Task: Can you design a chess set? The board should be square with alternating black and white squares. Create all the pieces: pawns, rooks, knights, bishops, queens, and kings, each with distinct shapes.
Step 342:
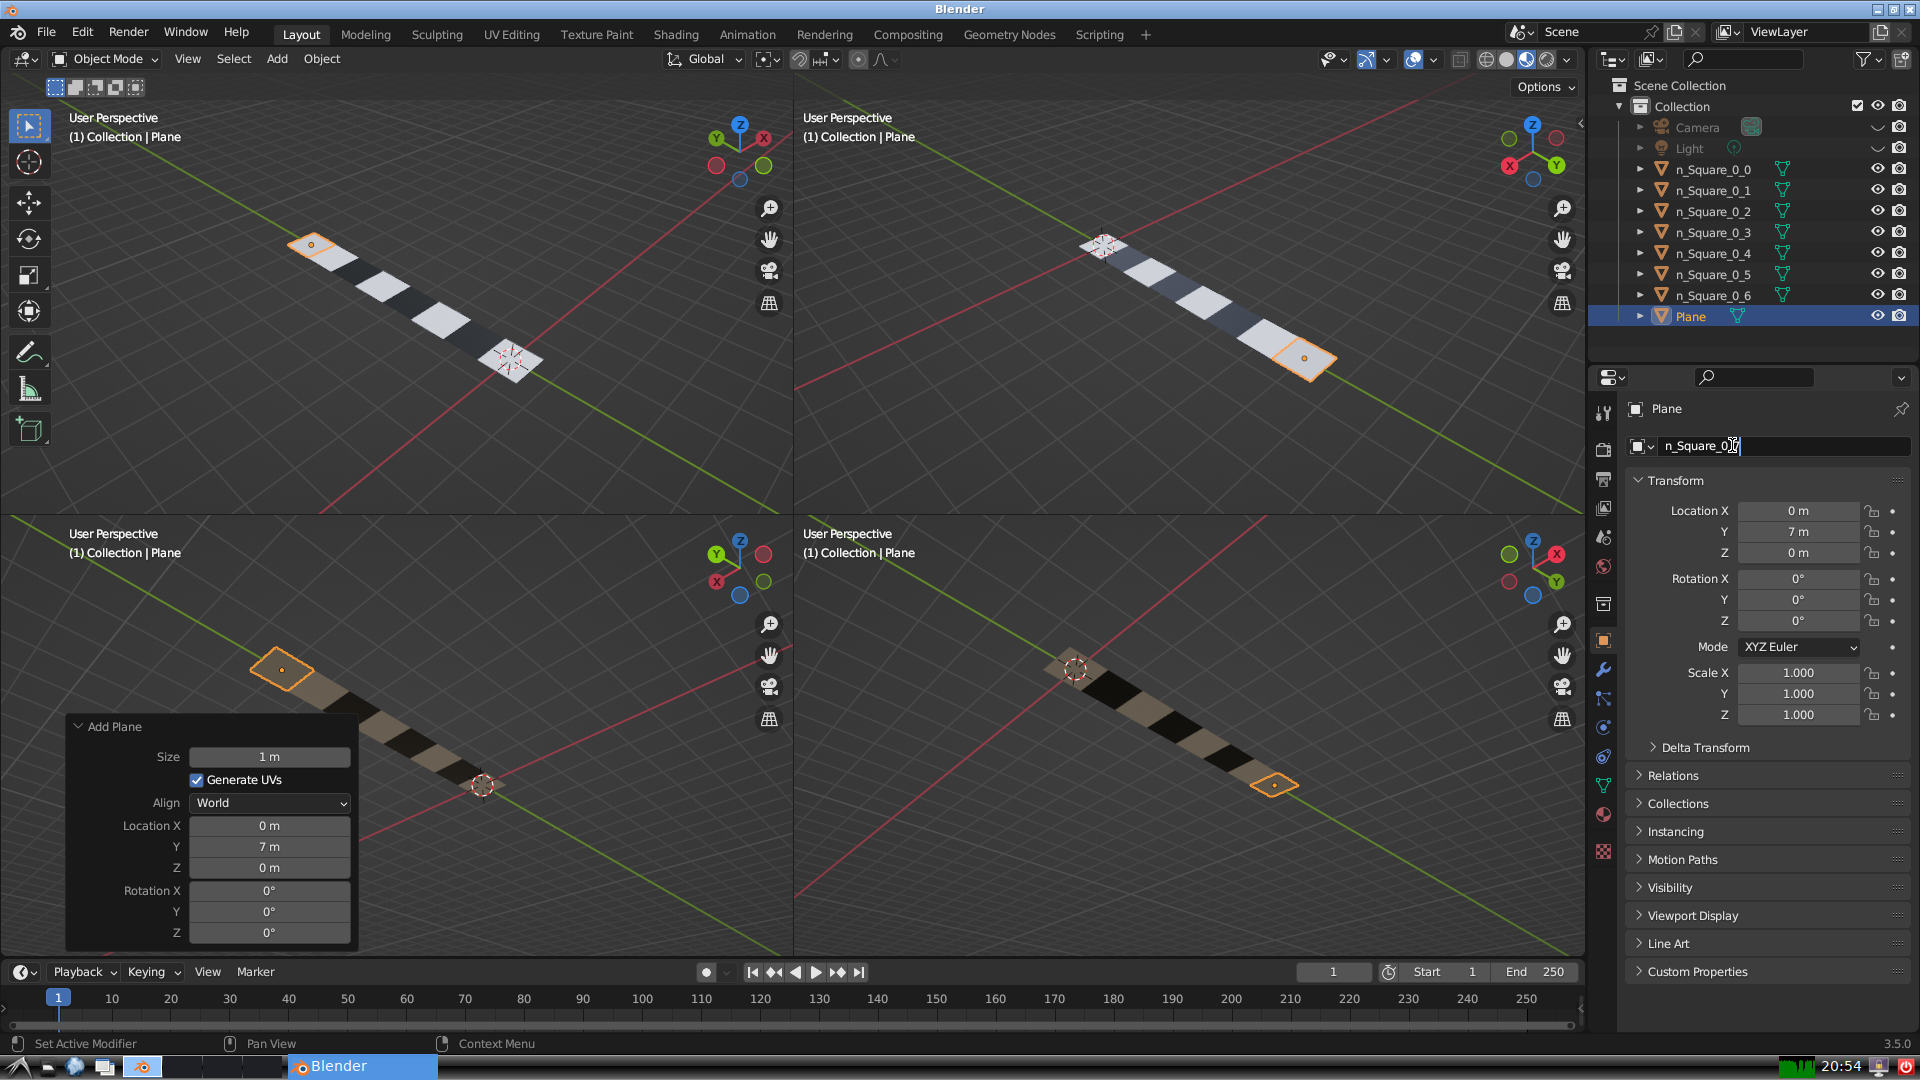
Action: {"key_press": ['Return']}